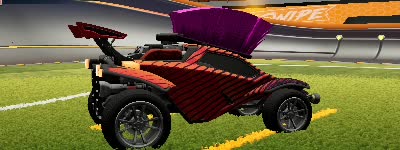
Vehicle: octane